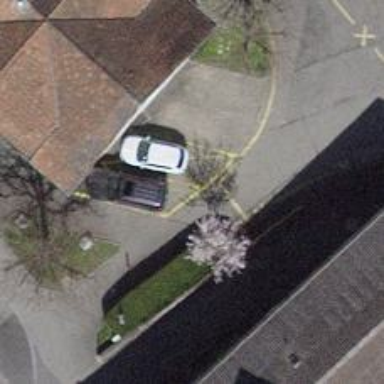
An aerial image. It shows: Bollard.